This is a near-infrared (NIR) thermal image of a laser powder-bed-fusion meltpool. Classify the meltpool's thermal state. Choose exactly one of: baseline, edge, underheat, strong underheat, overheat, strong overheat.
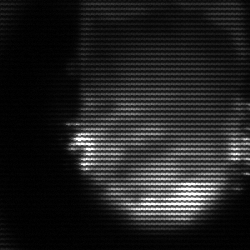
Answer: baseline